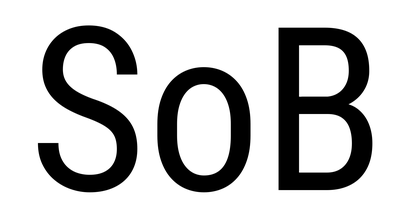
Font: Roboto_Condensed_Regular